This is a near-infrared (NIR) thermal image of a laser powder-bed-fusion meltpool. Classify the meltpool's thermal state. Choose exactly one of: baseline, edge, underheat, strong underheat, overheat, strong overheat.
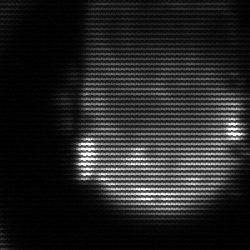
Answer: edge